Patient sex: F
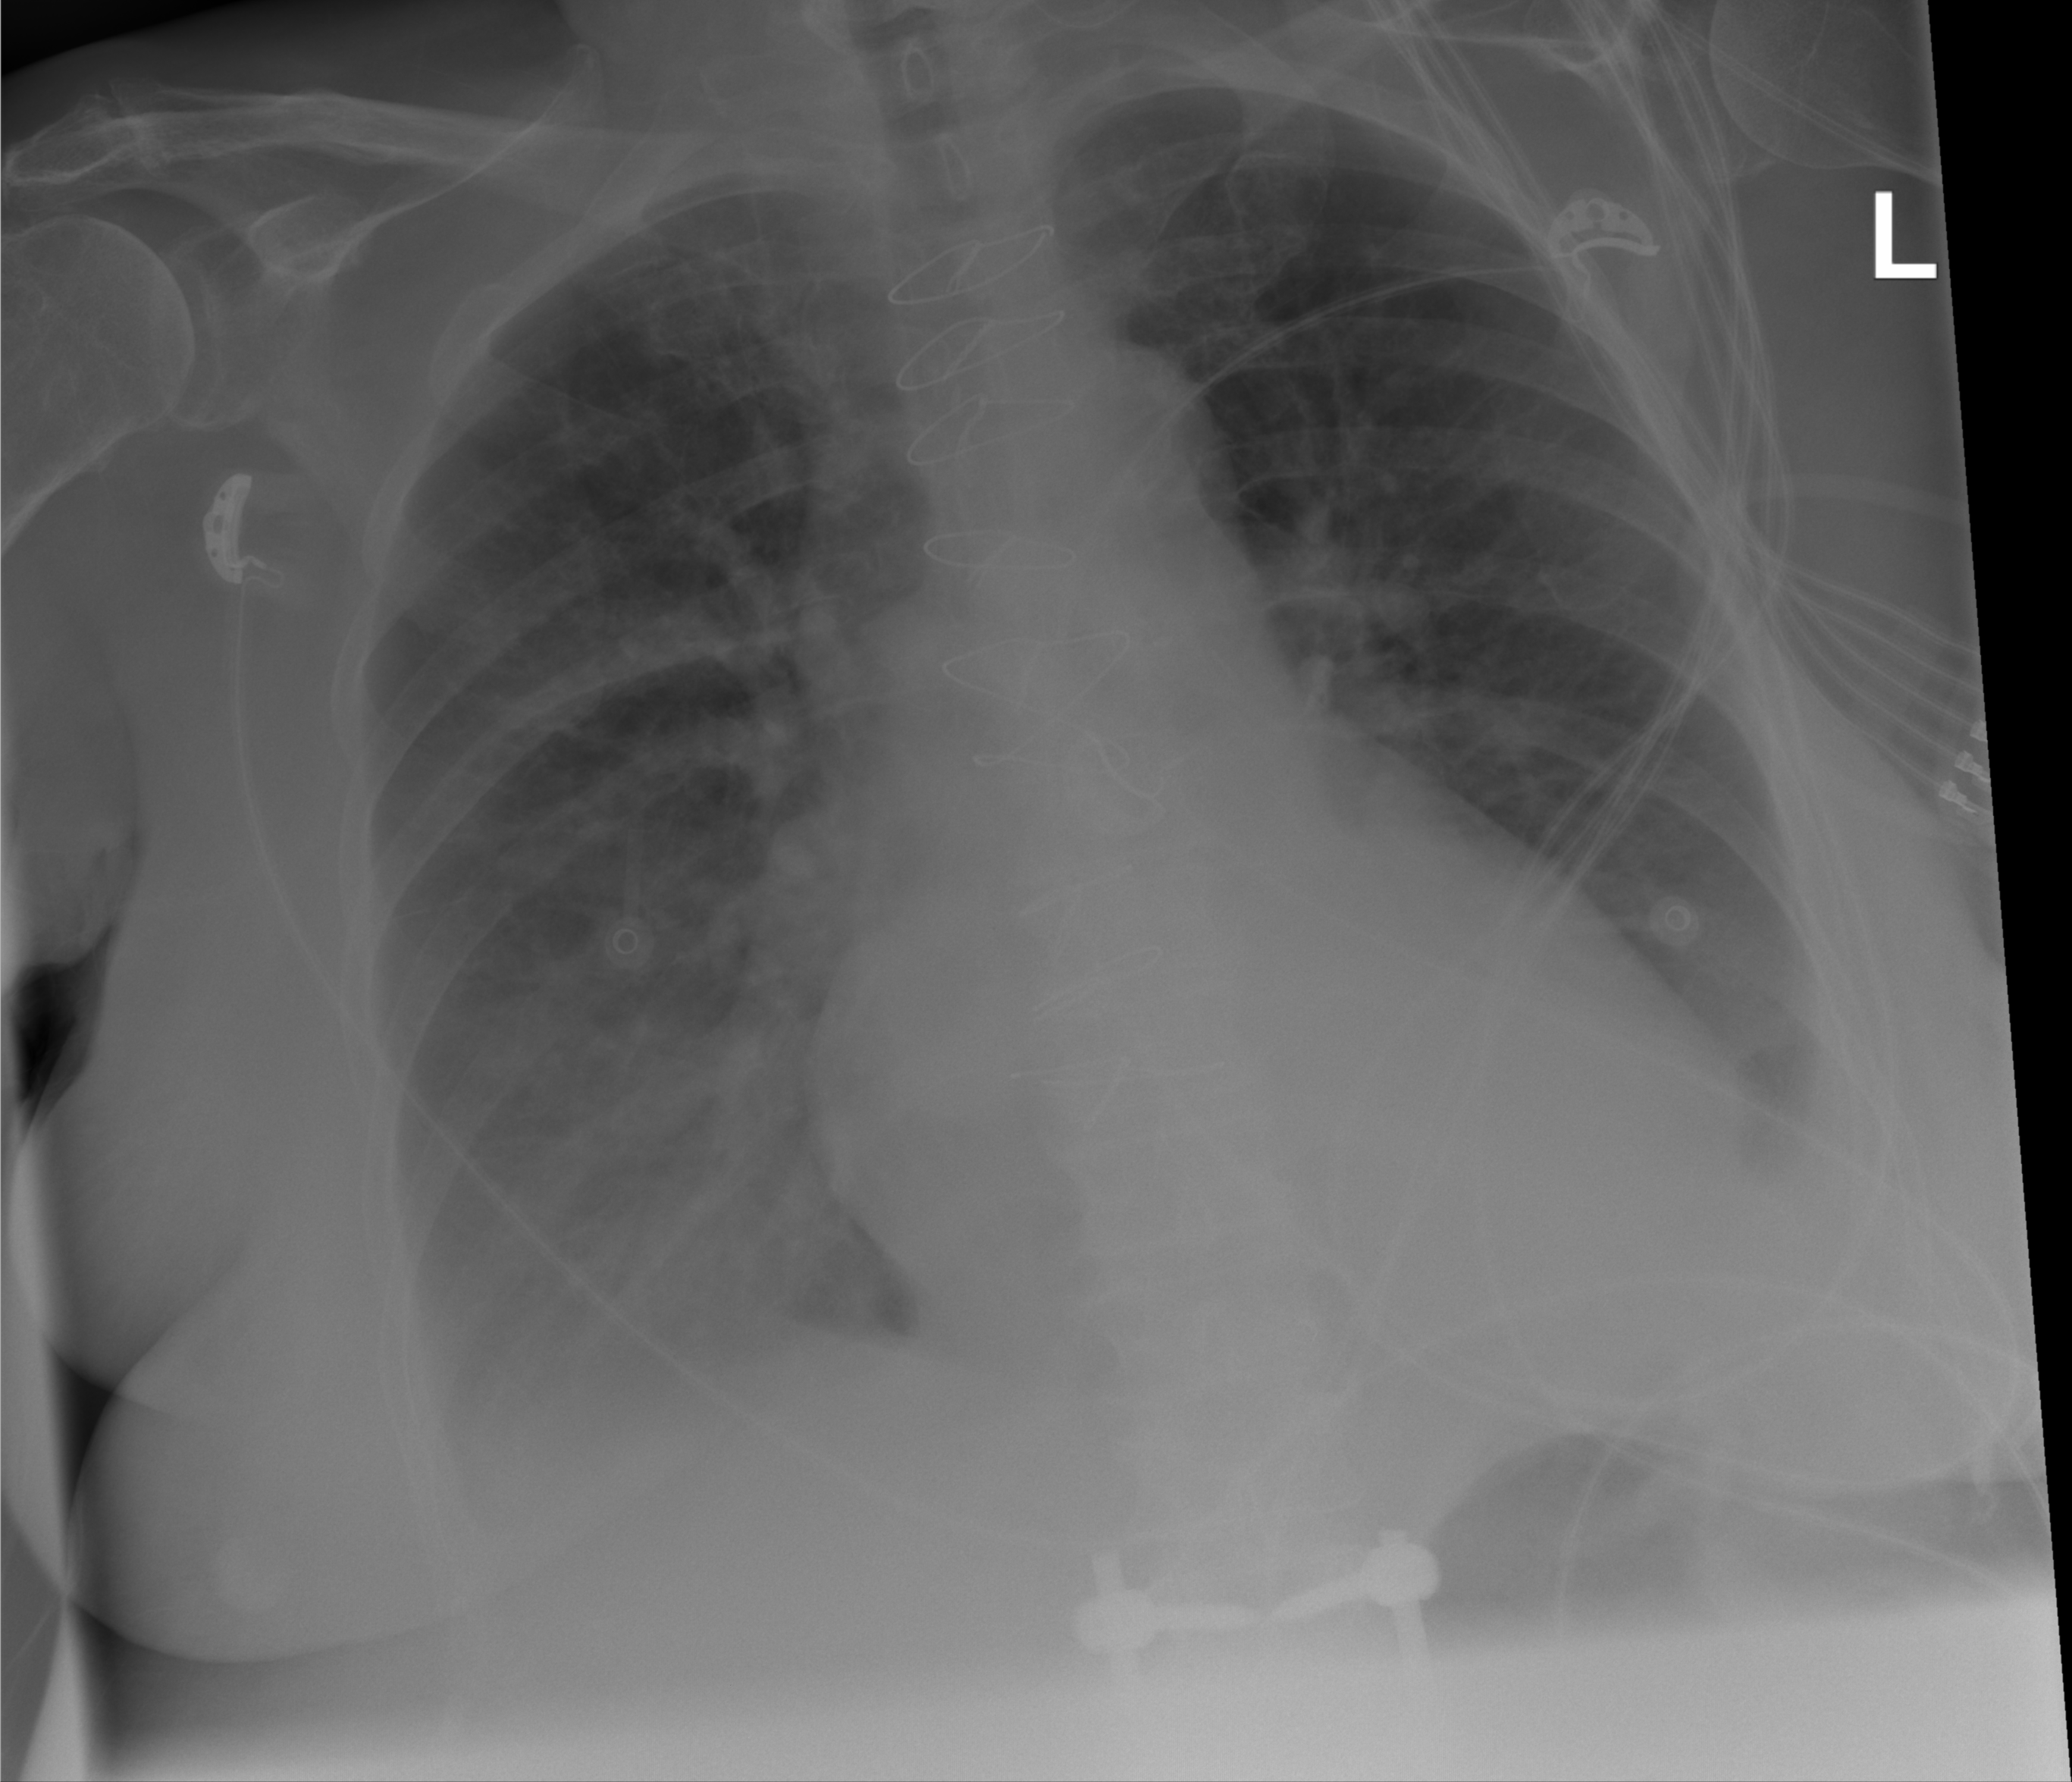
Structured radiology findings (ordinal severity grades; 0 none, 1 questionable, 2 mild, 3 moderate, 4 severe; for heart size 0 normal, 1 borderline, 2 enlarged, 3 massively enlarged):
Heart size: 2
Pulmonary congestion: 2
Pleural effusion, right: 2
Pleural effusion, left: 2
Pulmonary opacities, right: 0
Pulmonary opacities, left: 0
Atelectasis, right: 2
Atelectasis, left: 2